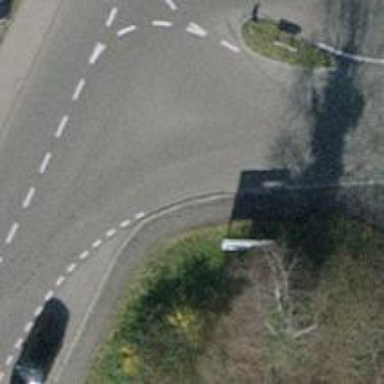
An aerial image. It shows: Sidewalk along the footway.